Question: I have a weird problem on one of the sites I'm currently working on, and it seems to only happen on Chrome (Version 39.0.2171.95 (64-bit)).
When I load a page, everything appears fine, but as I scroll down, part of the website is just completely whited out, as per this image:

When the user adjusts the size of the browser, either bigger or smaller, the content shows up, but obviously this isn't a solution.
Here is a link to the website:
<URL>
Thanks,
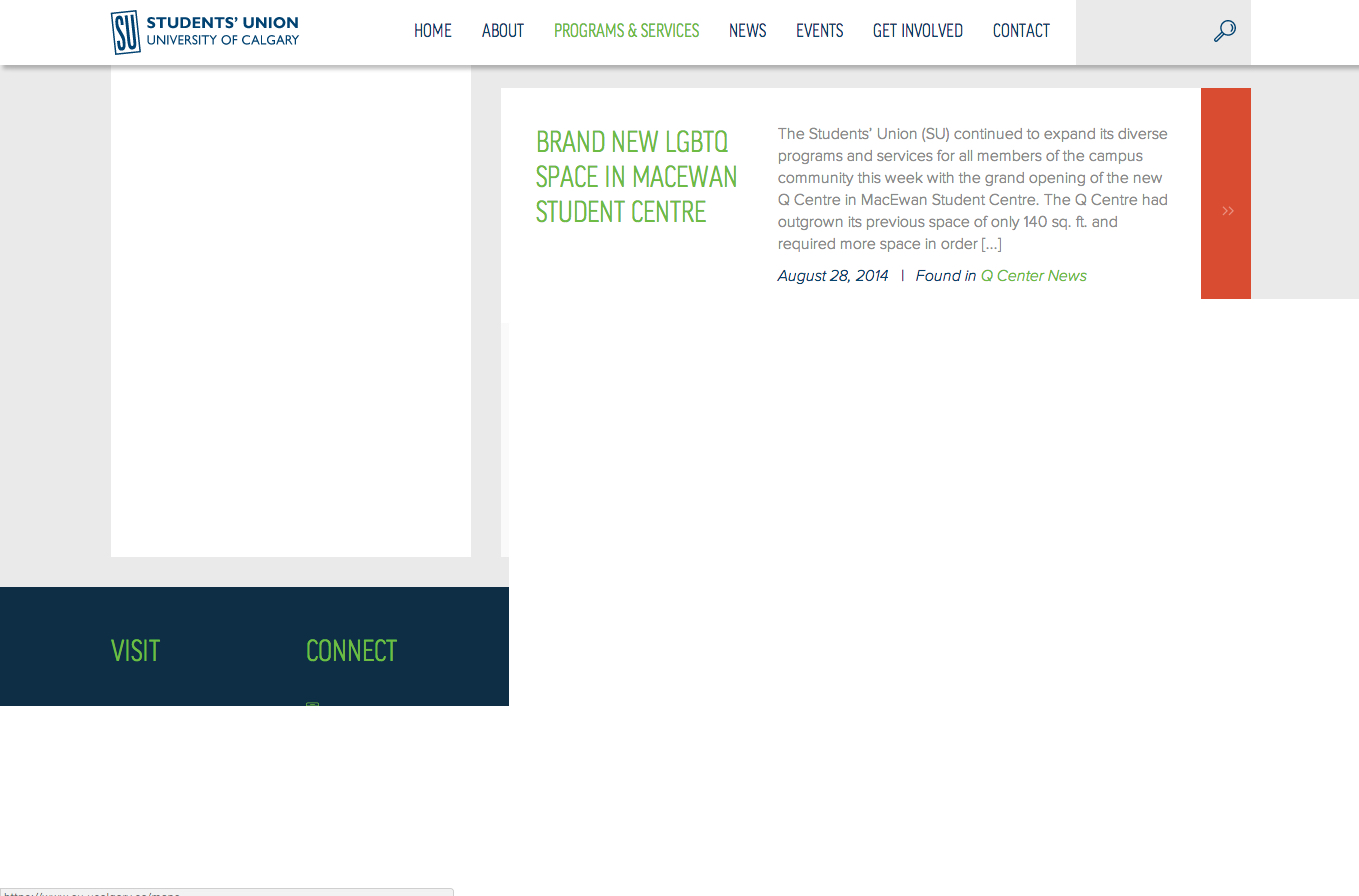
Answer: I fixed the issue by setting the height of 'body,html' to 'auto', rather than '100%'. Not 100% sure why that worked.